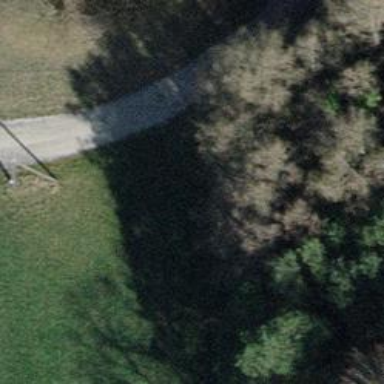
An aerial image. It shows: Bench.